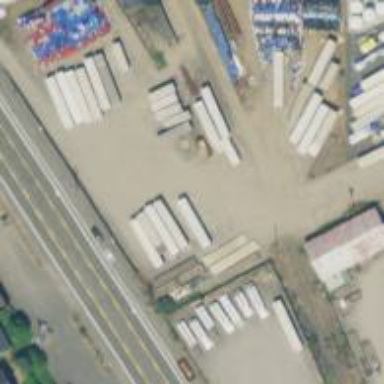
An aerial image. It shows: Railway siding for service.